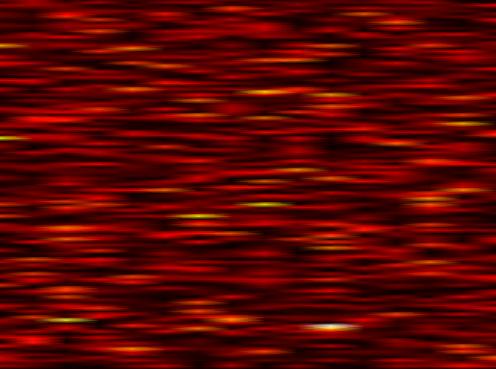
Label: OFDM